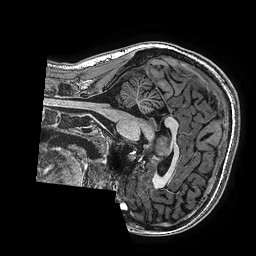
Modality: T1w
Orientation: sagittal
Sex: female
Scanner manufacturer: ge
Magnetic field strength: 3 T
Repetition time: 0.00766 s
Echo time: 0.003476 s